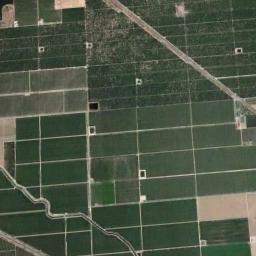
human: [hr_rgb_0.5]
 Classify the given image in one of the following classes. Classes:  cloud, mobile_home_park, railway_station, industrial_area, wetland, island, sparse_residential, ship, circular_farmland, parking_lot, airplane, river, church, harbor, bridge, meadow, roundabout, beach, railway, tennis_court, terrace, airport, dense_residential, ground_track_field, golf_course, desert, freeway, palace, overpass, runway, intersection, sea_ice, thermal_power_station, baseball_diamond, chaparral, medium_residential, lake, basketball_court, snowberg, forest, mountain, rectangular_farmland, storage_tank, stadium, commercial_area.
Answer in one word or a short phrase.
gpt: rectangular_farmland